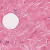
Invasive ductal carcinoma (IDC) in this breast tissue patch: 0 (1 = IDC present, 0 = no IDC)